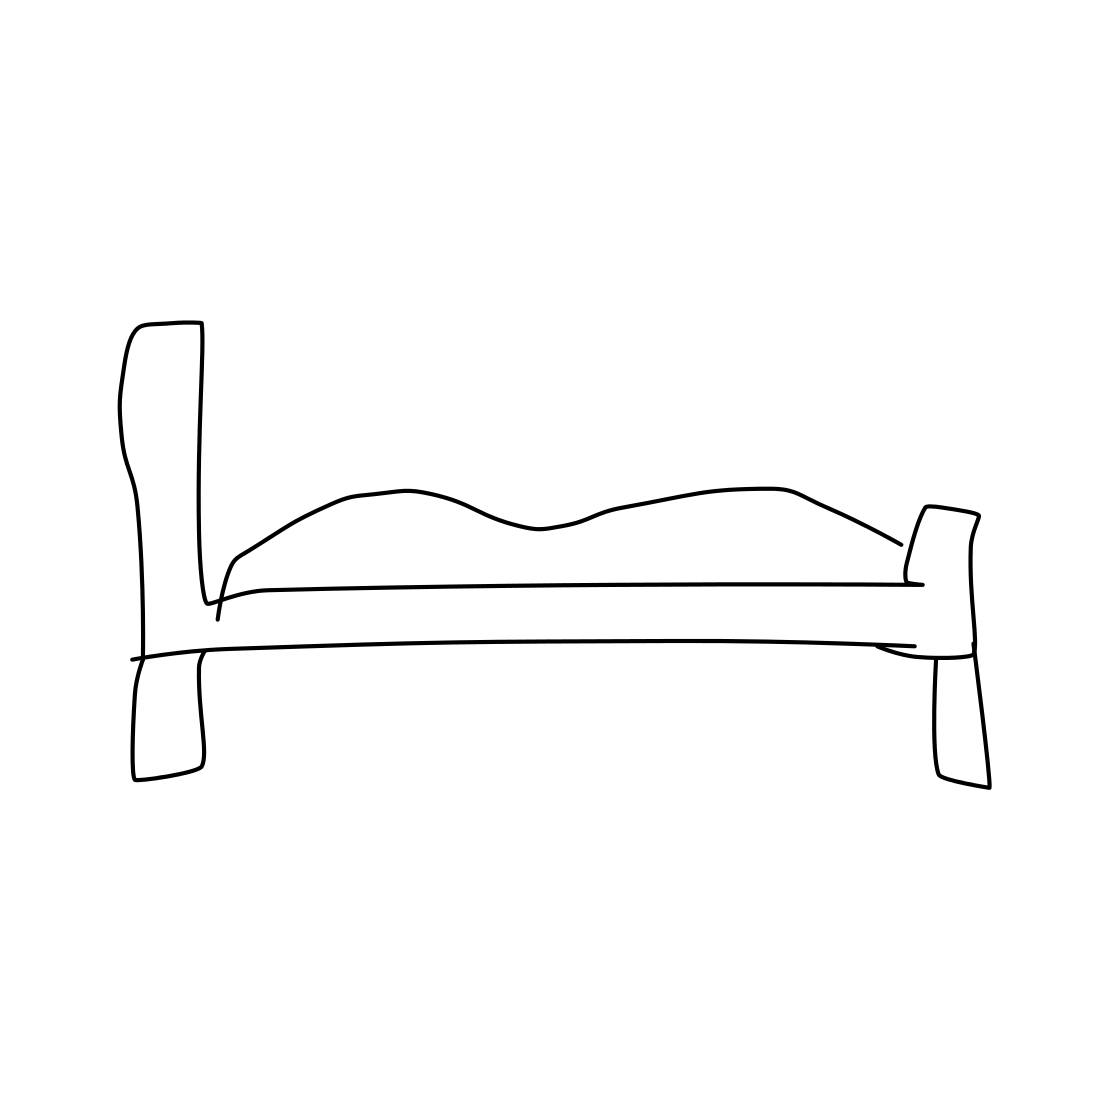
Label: bed